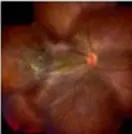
Ocular fundus images from a patient with Terson syndrome with no cerebral hemorrhage. Left eyes.
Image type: ophthalmic_imaging (fundus_photograph)